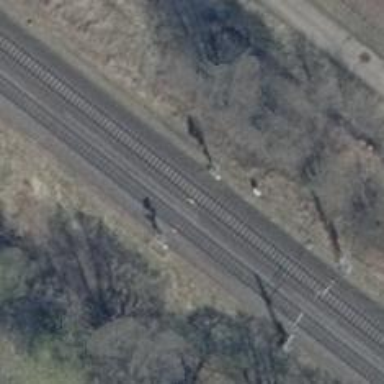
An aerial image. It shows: Railway signal.